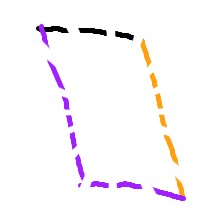
Shape: parallelogram